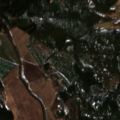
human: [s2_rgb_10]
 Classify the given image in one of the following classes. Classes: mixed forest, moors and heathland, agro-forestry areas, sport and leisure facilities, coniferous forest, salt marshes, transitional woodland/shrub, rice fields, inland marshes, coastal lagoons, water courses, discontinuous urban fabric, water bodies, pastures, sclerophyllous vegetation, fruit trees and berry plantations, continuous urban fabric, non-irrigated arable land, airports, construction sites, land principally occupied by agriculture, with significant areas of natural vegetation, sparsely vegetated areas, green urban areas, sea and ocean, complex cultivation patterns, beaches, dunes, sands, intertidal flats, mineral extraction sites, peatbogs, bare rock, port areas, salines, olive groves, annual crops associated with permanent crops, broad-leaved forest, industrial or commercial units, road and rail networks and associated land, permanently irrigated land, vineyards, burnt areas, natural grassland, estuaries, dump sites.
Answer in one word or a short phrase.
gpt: sport and leisure facilities, non-irrigated arable land, coniferous forest, mixed forest